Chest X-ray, AP view. Patient: 54 years old, sex F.
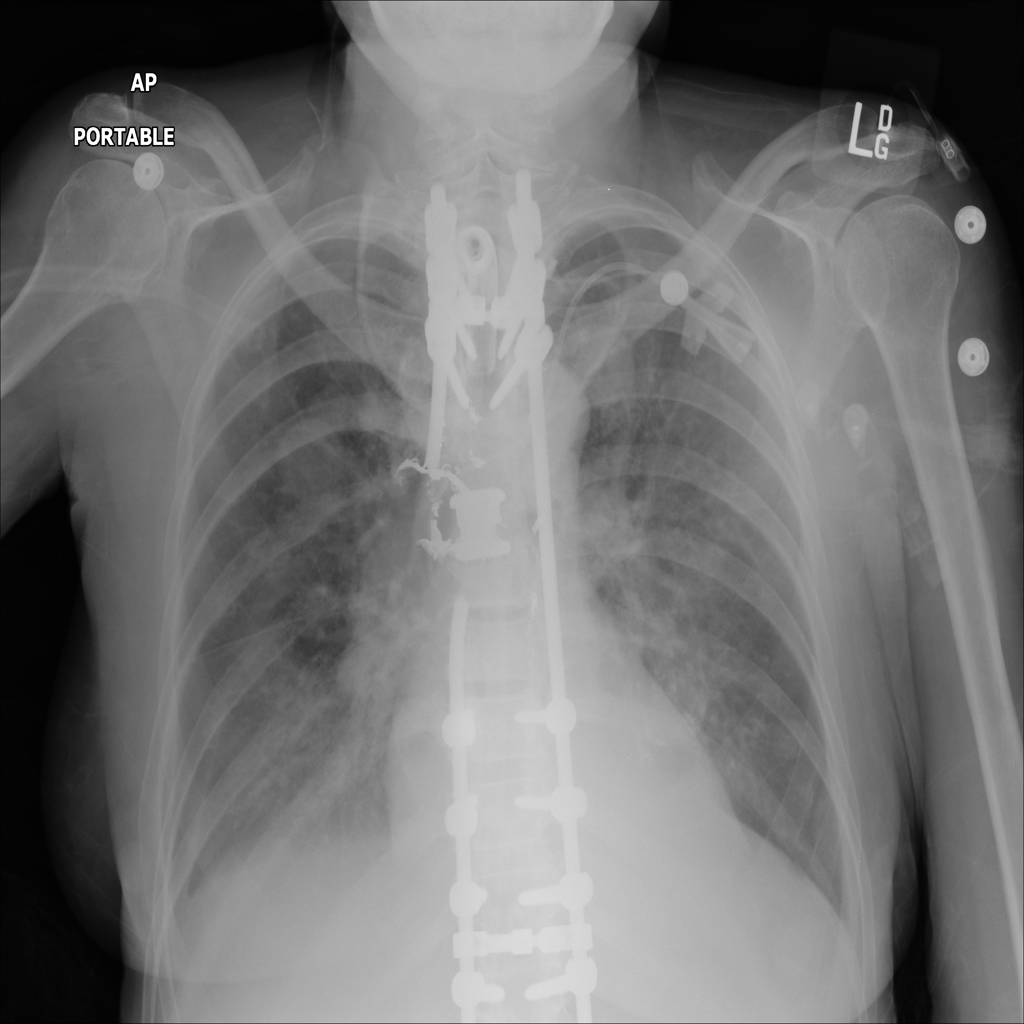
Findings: Effusion, Infiltration